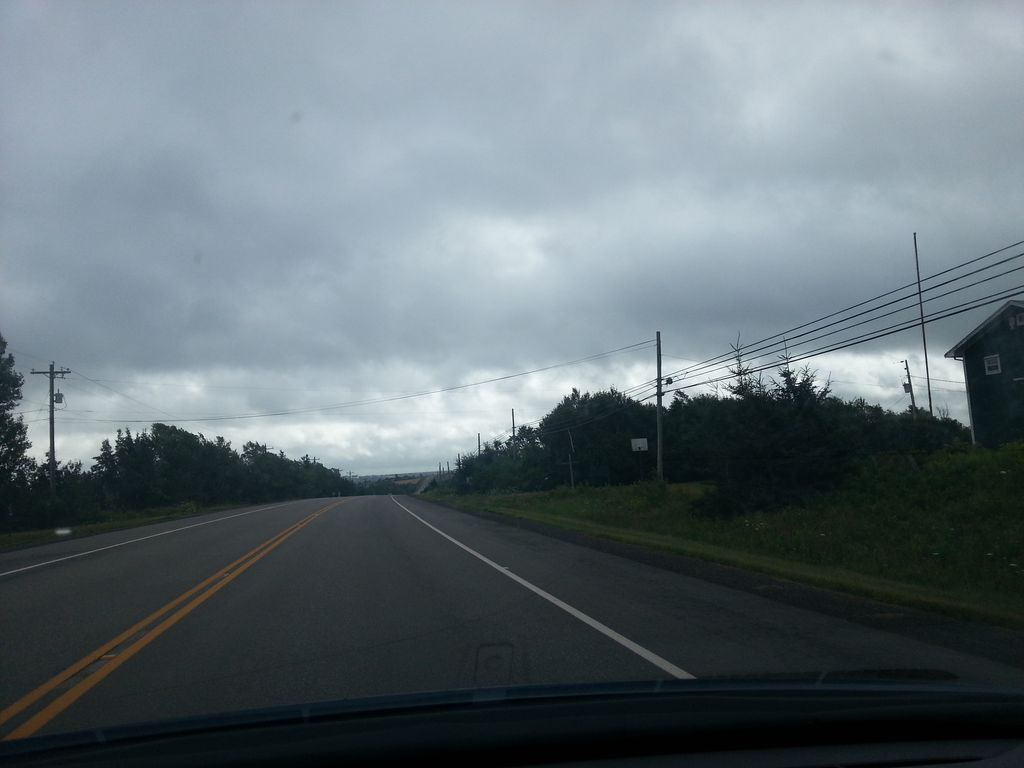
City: charlottetown